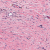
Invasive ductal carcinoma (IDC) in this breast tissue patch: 0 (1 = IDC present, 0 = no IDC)